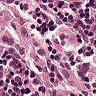
Metastatic tissue present: no